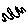
Label: zigzag